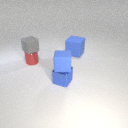
large blue rubber cube to the right of small blue metal cube